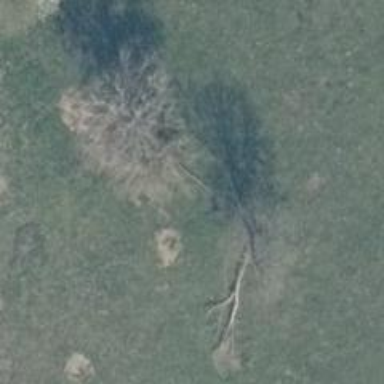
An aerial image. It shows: Single tag "natural: tree."